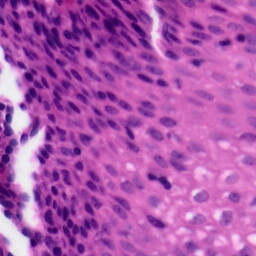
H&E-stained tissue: Tonsil